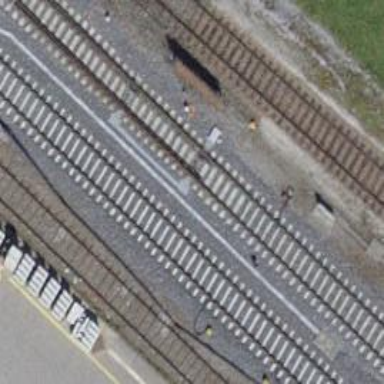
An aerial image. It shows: Railway switch.